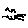
Label: cat